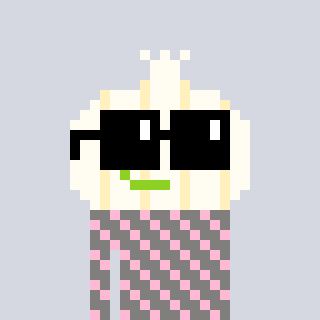
a pixel art character with square black sunglasses, a garlic-shaped head and a bluegrey-colored body on a cool background